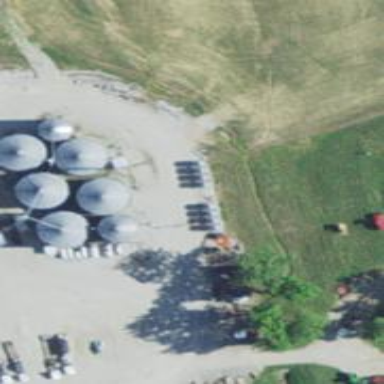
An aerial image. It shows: Silo.